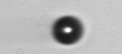
Label: bead